Field crop: maize
Growth stage: 1
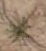
Species: salsola